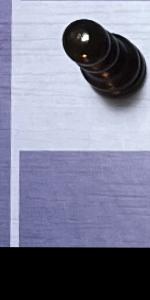
Label: Empty